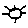
Label: sun